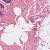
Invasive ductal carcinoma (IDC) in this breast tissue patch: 0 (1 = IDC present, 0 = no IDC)